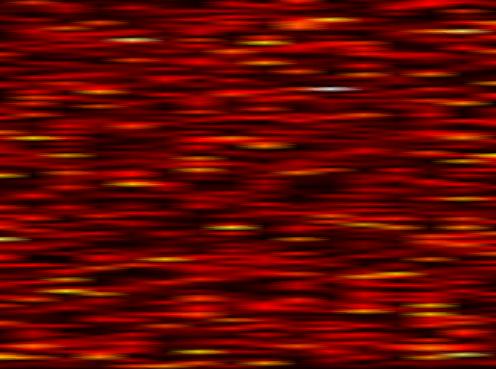
Label: WOLA